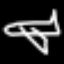
Label: airplane